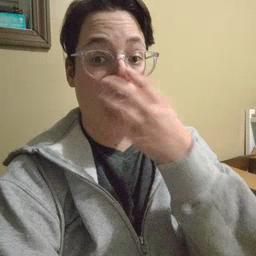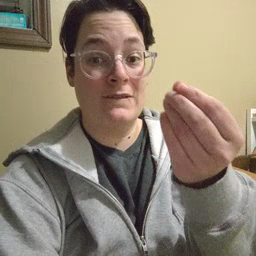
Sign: wolf